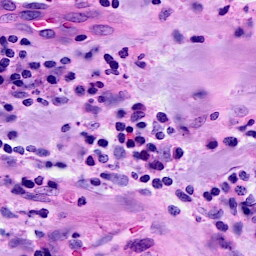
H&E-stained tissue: Breast